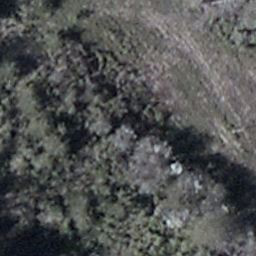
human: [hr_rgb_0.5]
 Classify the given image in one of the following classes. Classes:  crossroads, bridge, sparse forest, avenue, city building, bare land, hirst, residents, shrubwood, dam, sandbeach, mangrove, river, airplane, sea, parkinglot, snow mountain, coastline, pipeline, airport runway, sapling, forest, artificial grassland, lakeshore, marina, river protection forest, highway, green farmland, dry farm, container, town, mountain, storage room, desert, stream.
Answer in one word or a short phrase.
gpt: shrubwood